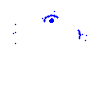
Particle: electron